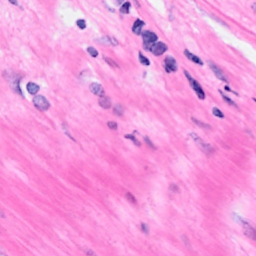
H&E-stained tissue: Breast